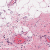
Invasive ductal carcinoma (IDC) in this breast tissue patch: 0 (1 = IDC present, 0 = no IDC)